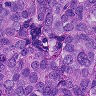
Metastatic tissue present: yes